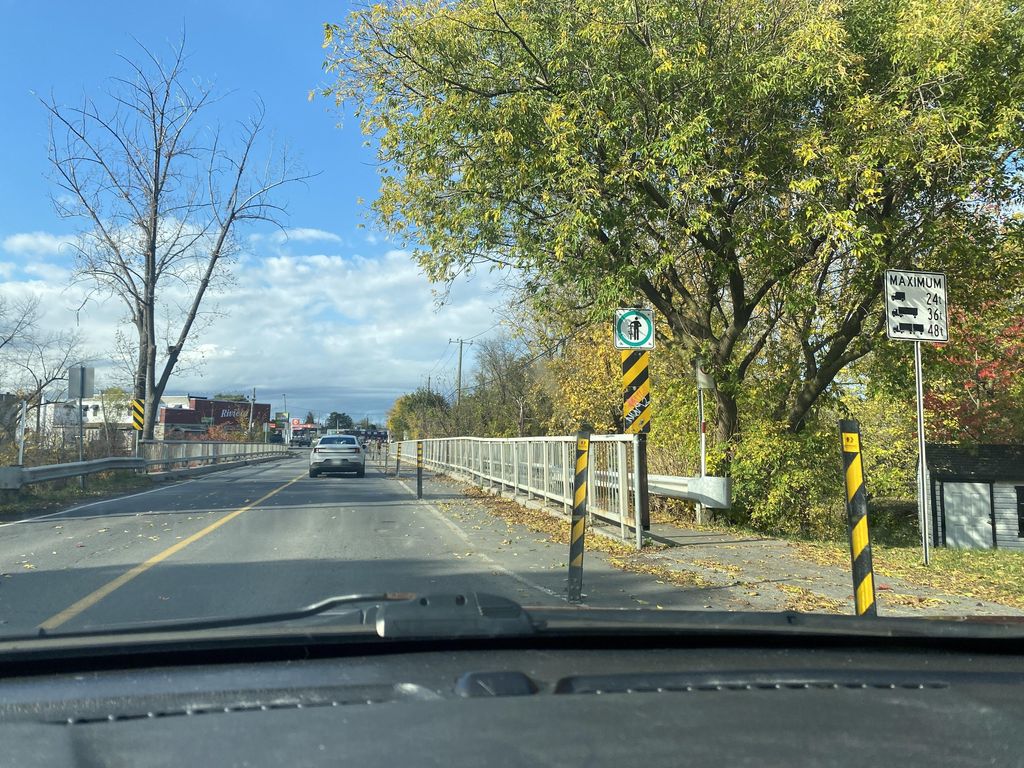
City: montreal